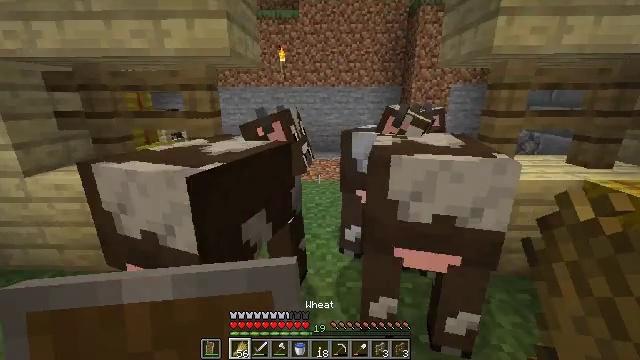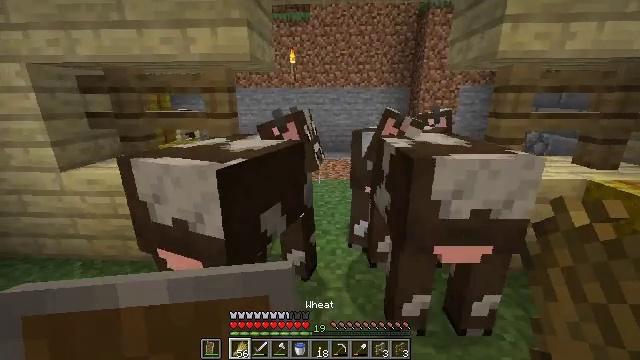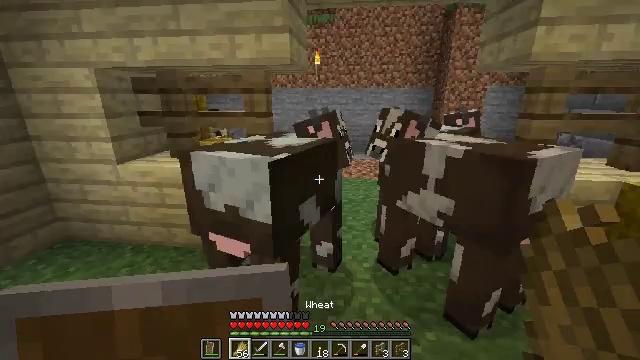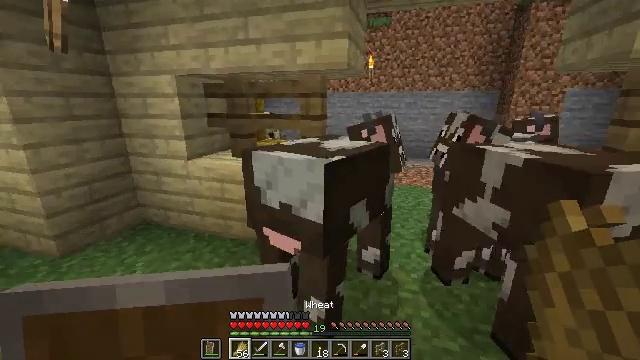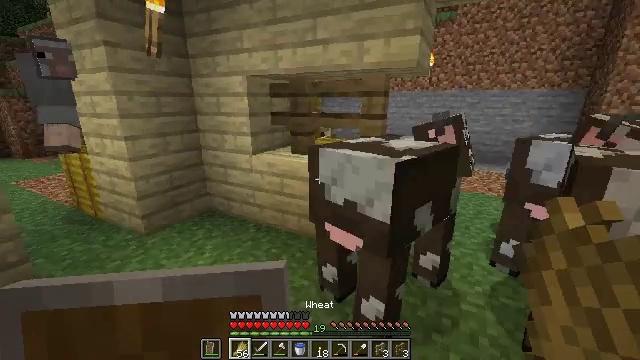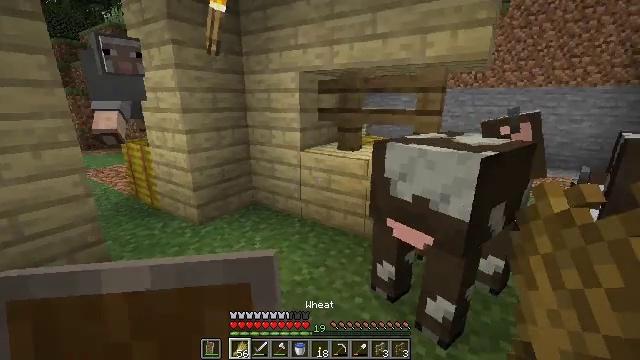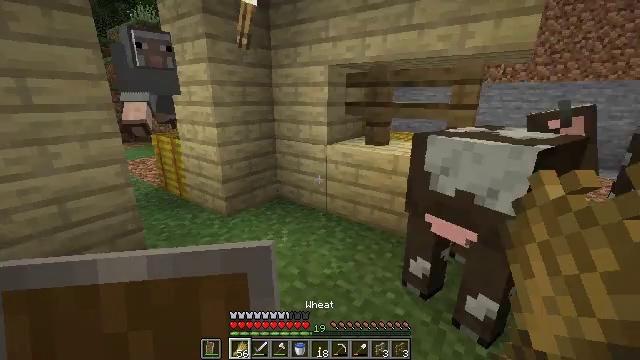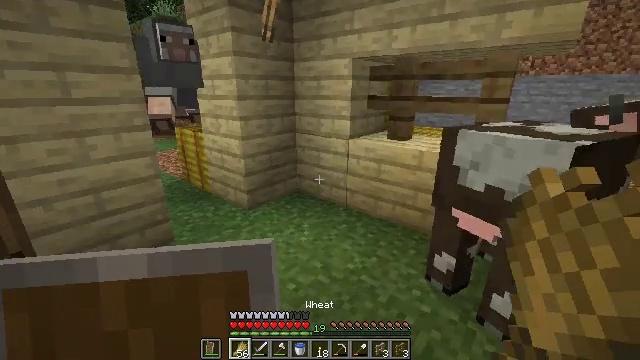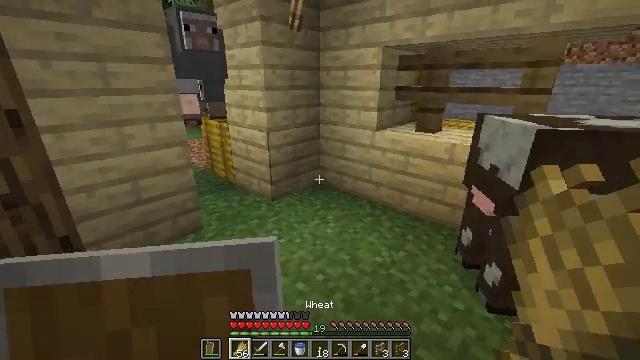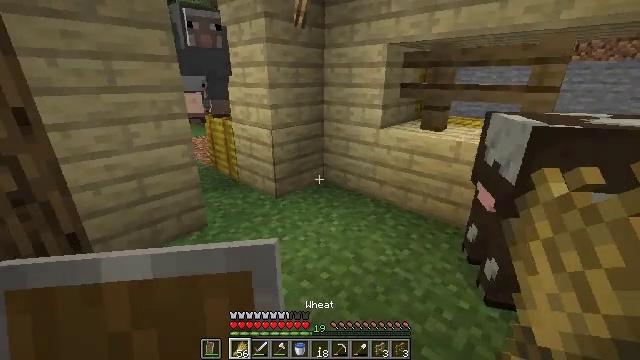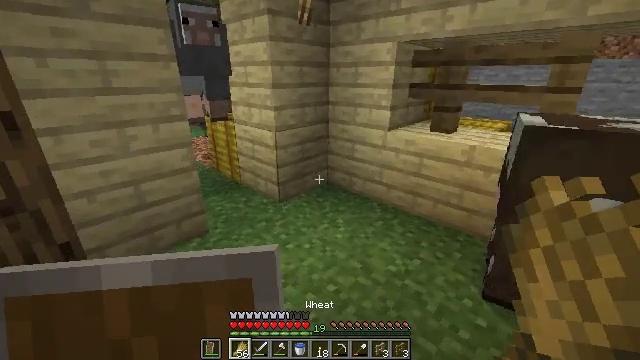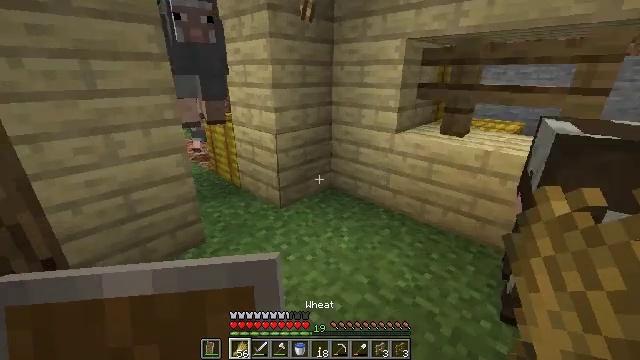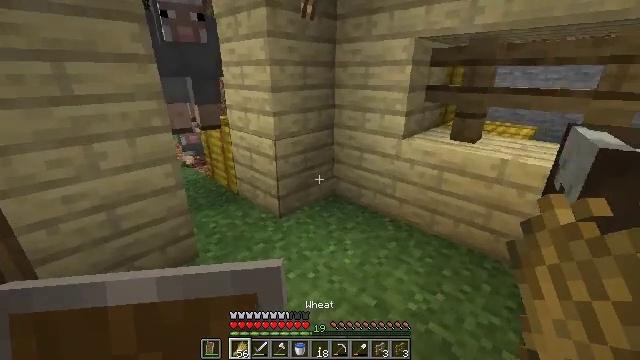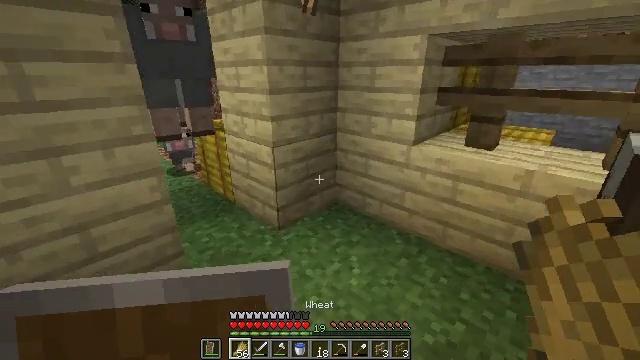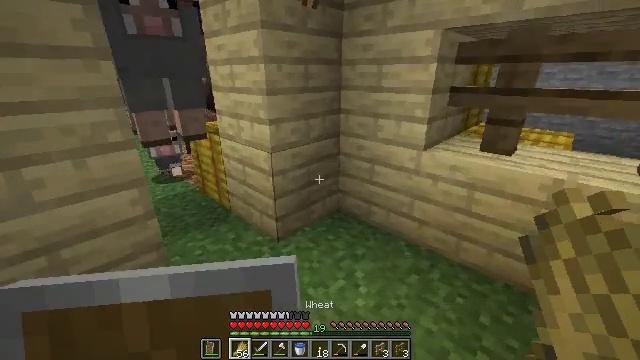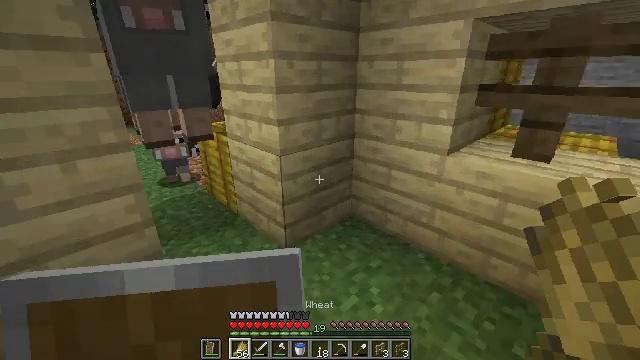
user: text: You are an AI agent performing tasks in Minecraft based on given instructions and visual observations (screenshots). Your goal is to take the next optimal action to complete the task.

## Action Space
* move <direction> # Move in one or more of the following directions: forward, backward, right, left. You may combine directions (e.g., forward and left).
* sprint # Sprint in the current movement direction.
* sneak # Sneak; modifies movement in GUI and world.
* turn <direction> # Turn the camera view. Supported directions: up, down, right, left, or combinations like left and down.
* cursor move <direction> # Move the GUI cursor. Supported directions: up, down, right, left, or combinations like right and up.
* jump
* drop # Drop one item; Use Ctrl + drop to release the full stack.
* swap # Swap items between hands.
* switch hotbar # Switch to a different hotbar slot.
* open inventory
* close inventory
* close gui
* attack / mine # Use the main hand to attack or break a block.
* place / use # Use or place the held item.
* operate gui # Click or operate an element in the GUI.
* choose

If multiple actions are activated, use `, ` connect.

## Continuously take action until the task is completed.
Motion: motion action
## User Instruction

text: Remove birch planks to collect them.
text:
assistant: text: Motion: move back and move left, turn left
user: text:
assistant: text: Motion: move left, turn left
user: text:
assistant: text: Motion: move left, turn left
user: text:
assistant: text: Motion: move left, turn left
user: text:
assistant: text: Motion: move left, turn left
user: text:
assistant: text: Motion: move left, turn left
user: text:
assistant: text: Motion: turn left and down
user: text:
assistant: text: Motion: turn left and down
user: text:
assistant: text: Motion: move forward
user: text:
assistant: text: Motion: move forward
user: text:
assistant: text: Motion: move forward
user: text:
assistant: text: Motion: move forward
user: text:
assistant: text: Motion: move forward
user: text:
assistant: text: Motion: move forward
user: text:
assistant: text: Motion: move forward, turn left
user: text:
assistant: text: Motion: move forward, turn left
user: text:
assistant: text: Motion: move forward, turn left
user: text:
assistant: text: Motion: move forward and move left
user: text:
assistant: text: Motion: move forward and move left
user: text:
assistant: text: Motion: move forward and move left
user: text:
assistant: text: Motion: move forward and move left, turn right
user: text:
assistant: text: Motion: move forward and move left, turn right and down
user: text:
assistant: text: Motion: move forward and move left, turn right
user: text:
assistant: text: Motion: move forward and move left, turn right and down
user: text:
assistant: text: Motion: move forward and move left, turn right
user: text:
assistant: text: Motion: move forward and move left, turn right
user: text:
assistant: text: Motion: move forward and move left, turn right and down
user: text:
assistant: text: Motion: move left, turn right
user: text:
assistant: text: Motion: move left, turn right and up
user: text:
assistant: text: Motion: turn right and up